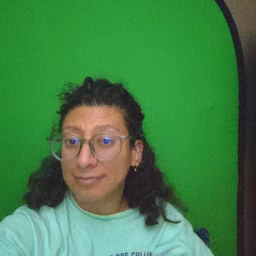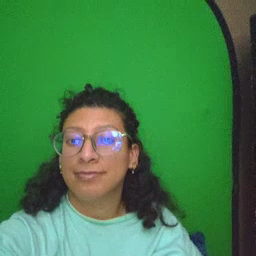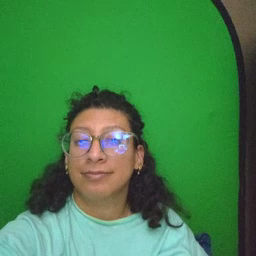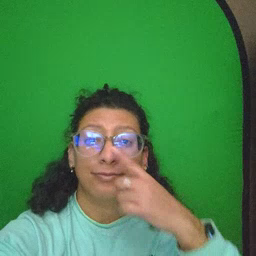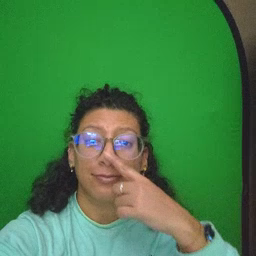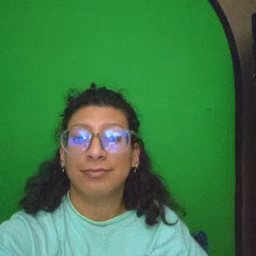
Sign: nose